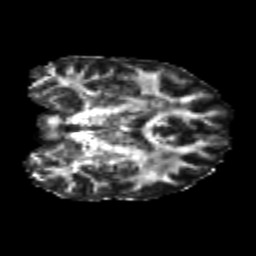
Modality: FA
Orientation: coronal
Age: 25
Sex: male
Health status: healthy
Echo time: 0.074 s